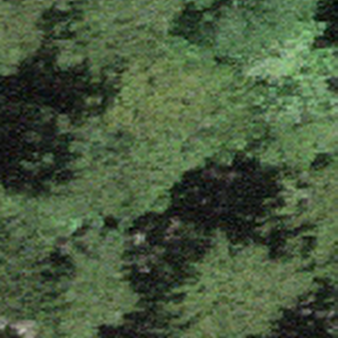
Label: other